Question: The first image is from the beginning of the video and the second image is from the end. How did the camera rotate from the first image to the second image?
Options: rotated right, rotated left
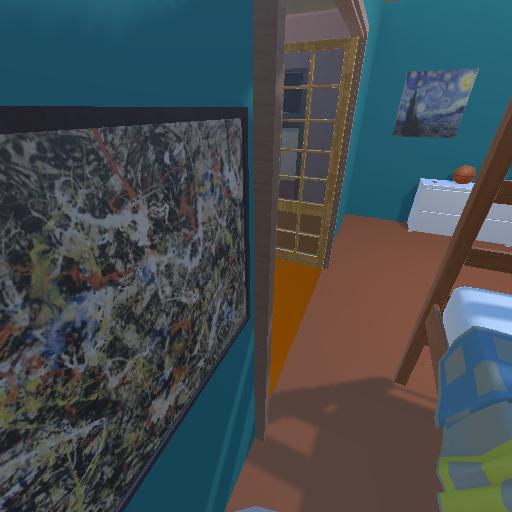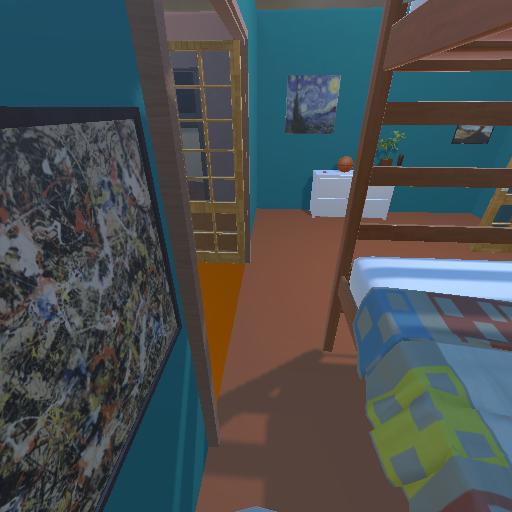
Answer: rotated right